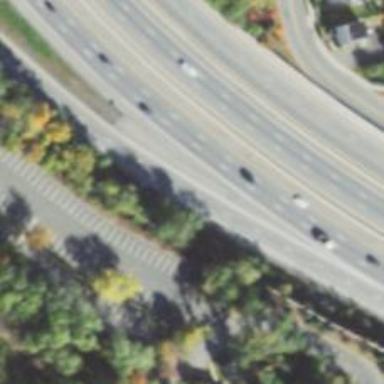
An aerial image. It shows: Primary highway that functions as expressway.